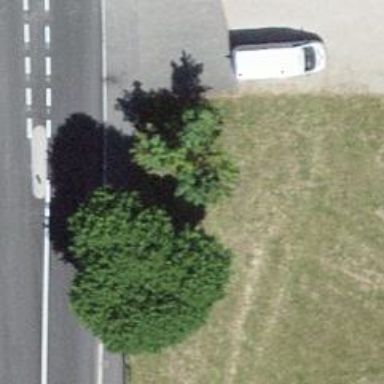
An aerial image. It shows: Post box is visible.